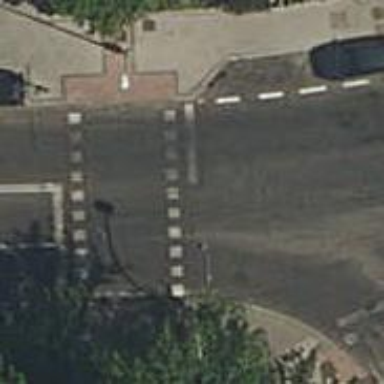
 there are traffic signals and zebra crossing."